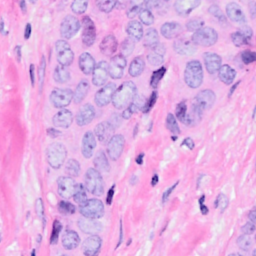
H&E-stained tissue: Breast